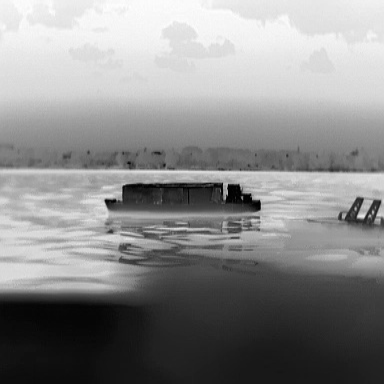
There is a fishing_boat in the infrared image.